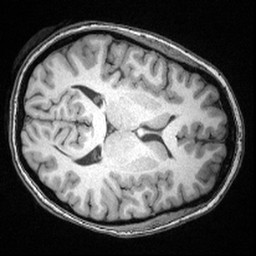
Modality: T1w
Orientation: axial
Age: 29
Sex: female
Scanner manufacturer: siemens
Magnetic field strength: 3 T
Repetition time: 2.4 s
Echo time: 0.00374 s